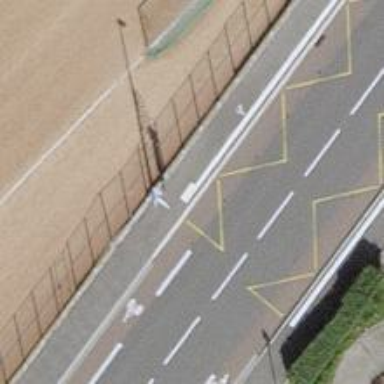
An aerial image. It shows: Bus stop with platform for public transport.